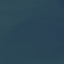
Land use / land cover class: SeaLake